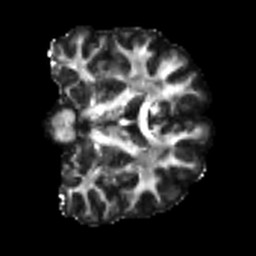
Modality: FA
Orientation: coronal
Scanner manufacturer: siemens
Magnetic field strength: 3 T
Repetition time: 4 s
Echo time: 0.0594 s